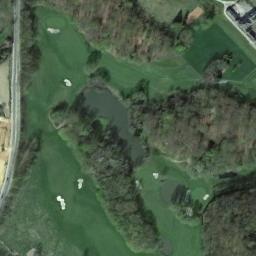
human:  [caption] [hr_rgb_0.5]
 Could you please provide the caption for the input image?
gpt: On the large turf of the golf course On the large green turf of the golf course there are several bunkers and lakes and several paths and many trees and buildings .

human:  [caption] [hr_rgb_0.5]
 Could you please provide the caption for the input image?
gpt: At the intersection of the three paths, There are two bunkers .

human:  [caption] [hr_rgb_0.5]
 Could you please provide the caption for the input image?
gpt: The golf course has a lake, Some fairways, Barrier trees and sandpits .

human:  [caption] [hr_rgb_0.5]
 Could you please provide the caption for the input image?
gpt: There are numerous trees near the golf course .

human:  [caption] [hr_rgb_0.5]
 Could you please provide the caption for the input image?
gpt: There are many green and brown trees and some bunkers on the golf course .